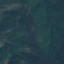
Land use / land cover: Forest